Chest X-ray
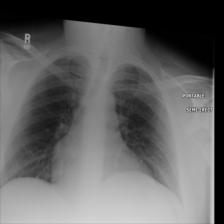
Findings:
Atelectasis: negative
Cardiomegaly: negative
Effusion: negative
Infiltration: negative
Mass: negative
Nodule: negative
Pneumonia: negative
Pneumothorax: negative
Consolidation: negative
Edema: negative
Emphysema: negative
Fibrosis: negative
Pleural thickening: negative
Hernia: negative